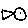
Label: fish